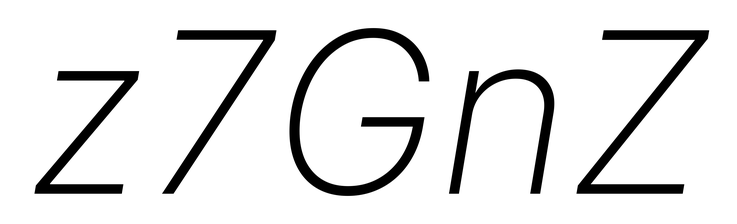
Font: Inter-Italic_ExtraLight_Italic